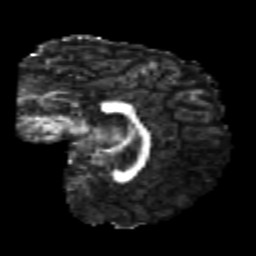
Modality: FA
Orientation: sagittal
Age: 21
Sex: female
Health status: healthy
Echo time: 0.074 s